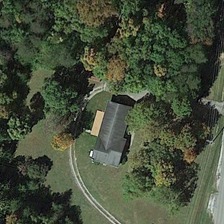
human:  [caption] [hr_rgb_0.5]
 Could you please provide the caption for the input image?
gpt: a building surrounded by many green trees is near a road .

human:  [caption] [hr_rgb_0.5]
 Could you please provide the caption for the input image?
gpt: a building surrounded by many green trees is near a road .

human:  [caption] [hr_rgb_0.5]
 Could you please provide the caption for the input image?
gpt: a building surrounded by many green trees is near a road .

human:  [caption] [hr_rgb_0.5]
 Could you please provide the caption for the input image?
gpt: a building surrounded by many green trees is near a road .

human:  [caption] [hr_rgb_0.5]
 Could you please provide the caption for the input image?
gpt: a building surrounded by many green trees is near a road .